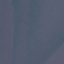
Label: SeaLake